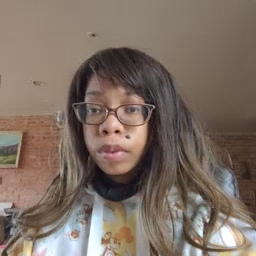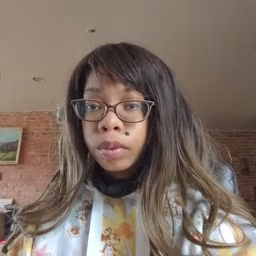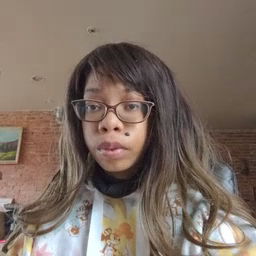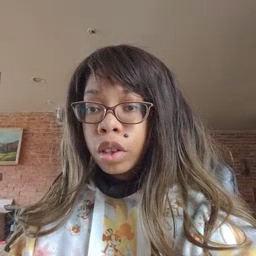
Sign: pretend